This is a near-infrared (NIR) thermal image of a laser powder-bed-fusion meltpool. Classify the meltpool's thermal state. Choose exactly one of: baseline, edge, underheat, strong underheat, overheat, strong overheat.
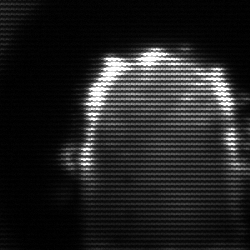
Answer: baseline